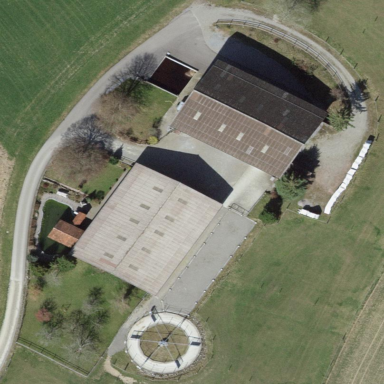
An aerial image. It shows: Farmyard area.